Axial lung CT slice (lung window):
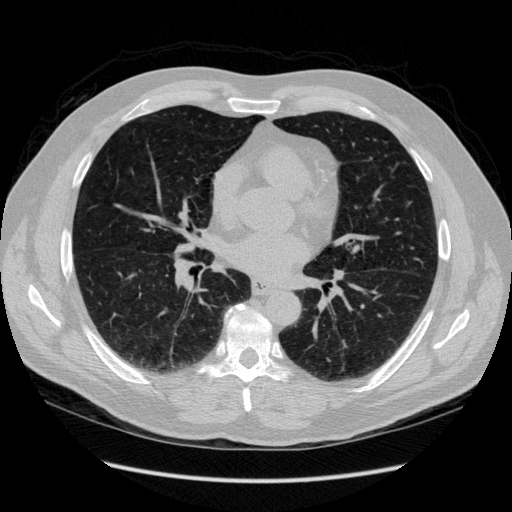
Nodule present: no